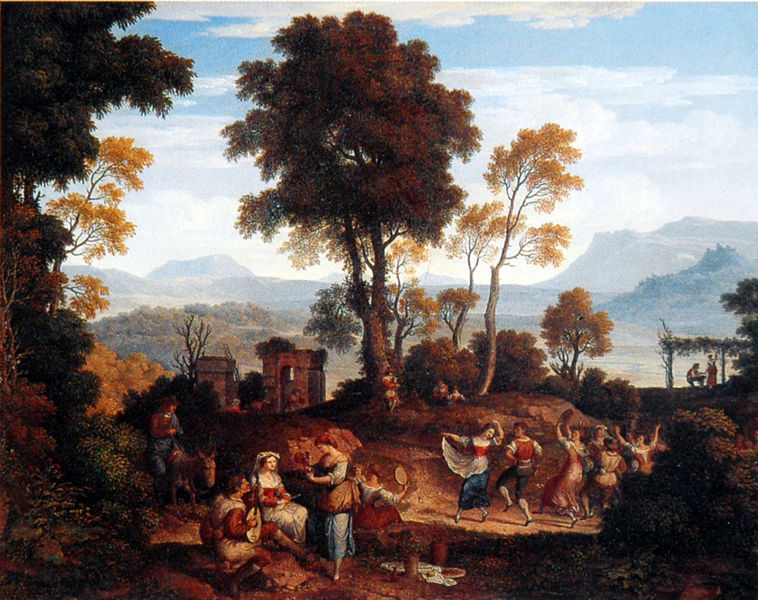
Titel: Winzerfest bei Olevano
Künstler: Joseph Anton Koch
Standort: München
Institution: Neue Pinakothek
Schlagwörter: baum, blau, blätter, dunkel, gemälde, gruppe, himmel, laub, mann, rubens, schatten, wasser, weiß, wolken, bäume, frauen, gelb, grün, landschaft, menschen, ocker, äste, braun, bunt, frau, hell, hintergrund, hut, kleid, kleider, licht, männer, schwarz, szene, ausblick, haus, rot, wiese, wolke, fest, tanz, alkohol, feier, mensch, instrument, horizont, hügel, natur, stamm, strauch, busch, sonne, land, gold, paar, blatt, musik, musiker, tanzen, renaissance, tal, wald, bauern, esel, genre, kinder, pferd, reiter, turm, krug, reiten, topf, farbig, sommer, berge, gebirge, dorf, herbst, idylle, picknick, rast, platz, romantik, essen, musizieren, freude, töpfe, ruine, höhe, idyll, volk, ruinen, niederländisch, krüge, oktober, hochzeit, tempel, laute, mandoline, arkadien, reigen, kinderwagen, graß, paysage, laube, tänzer, spaß, wanderung, brauch, locus amoenus, paysans, tambourin, italienisch, volksfest, überblick, musikanten, war, heiterkeit, lorrain, arkadisch, campagnia, bkätter, bäu,e, claude, danse, pastorale, verblauen, taal, esel reiter